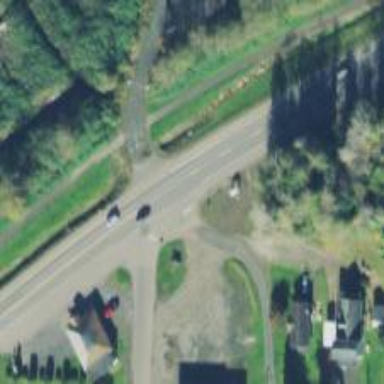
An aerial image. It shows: Abandoned road.